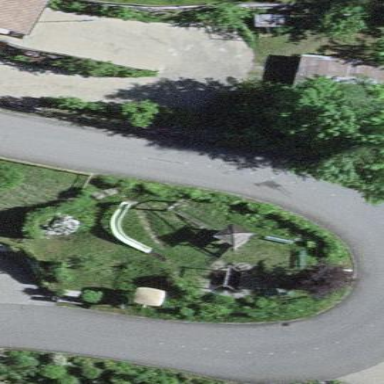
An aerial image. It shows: Playground area for leisure land.